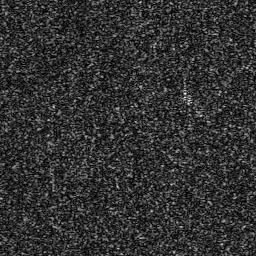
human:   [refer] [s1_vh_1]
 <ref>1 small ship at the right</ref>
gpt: <box>[[69, 32, 76, 43, 0]]</box>